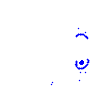
Particle: pion